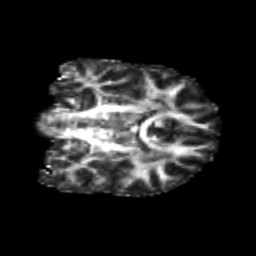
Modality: FA
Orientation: coronal
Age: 21
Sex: male
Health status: healthy
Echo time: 0.074 s